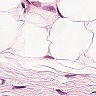
Metastatic tissue present: no